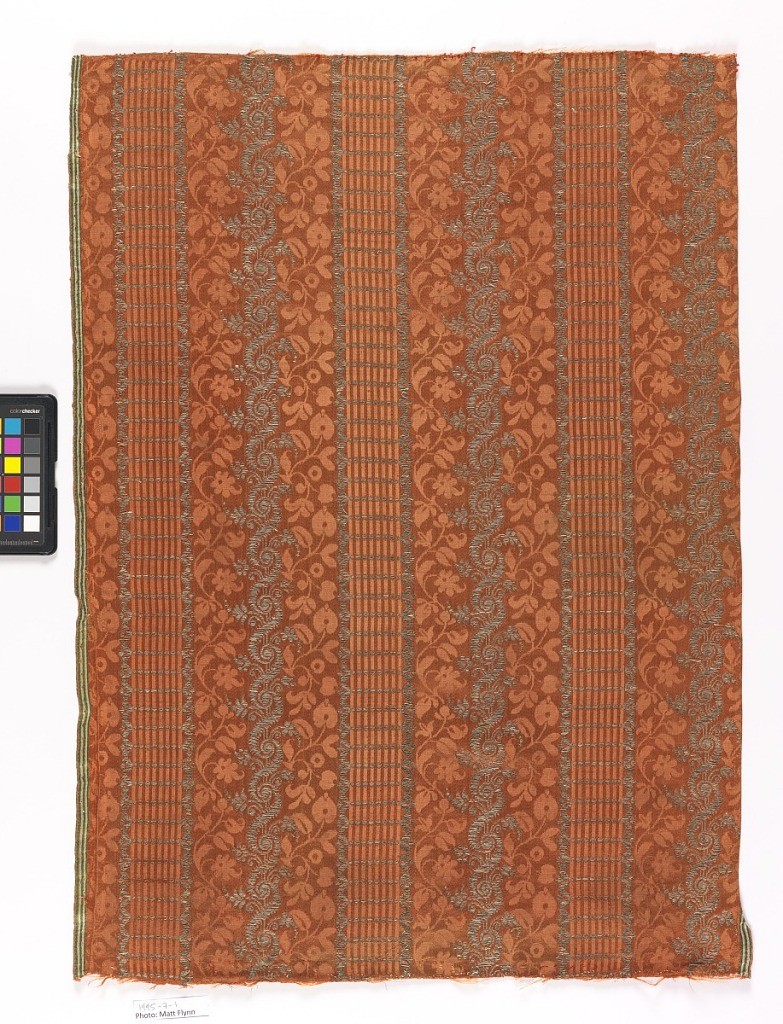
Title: Textile
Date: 1680–90
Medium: silk, metal thread Technique: damasse brocaded
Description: A rich red approaching brown with silver. The first stripe has flat clearly drawn leaves and flowers in a pattern that receeds and interlocking scrolls in silver. The second stripe is a ribbon with decorative edges.